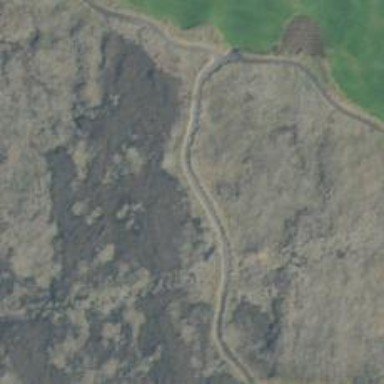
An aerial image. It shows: Footway that serves as golf path.